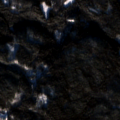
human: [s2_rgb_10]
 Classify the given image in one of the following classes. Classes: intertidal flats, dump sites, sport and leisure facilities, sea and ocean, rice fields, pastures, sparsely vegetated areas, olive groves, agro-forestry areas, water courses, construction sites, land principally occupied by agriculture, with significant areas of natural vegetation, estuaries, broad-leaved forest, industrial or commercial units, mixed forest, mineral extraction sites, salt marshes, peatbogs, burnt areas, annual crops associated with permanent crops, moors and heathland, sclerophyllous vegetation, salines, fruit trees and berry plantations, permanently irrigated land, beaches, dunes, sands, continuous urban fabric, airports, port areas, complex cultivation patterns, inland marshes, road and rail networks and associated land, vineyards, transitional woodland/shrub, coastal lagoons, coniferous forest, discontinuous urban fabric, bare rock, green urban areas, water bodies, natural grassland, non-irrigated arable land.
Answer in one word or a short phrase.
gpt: coniferous forest, mixed forest